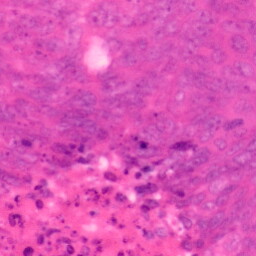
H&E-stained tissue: Colon